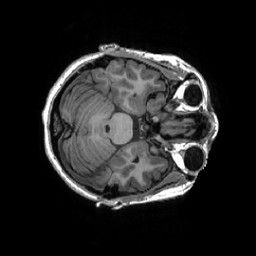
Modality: T1w
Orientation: axial
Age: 23
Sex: female
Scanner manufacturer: ge
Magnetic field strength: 3 T
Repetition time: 0.007348 s
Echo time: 0.003036 s